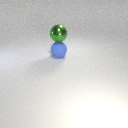
large blue rubber sphere below large green metal sphere